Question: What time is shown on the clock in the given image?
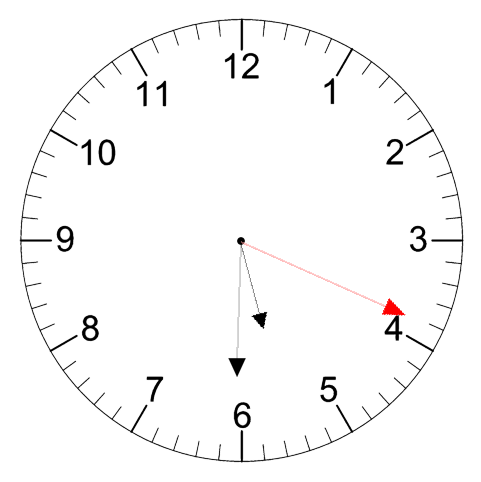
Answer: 05:30:19